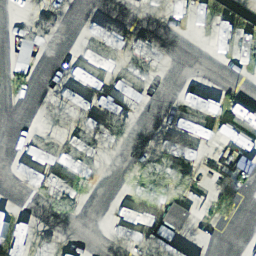
Label: residential